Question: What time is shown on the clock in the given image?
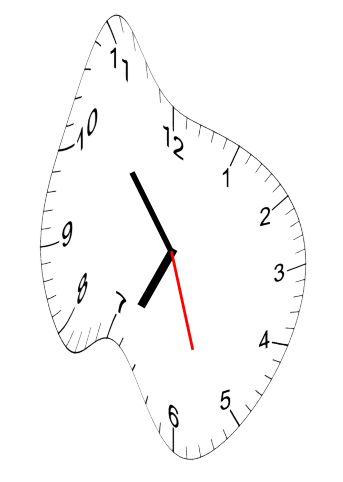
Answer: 06:53:27